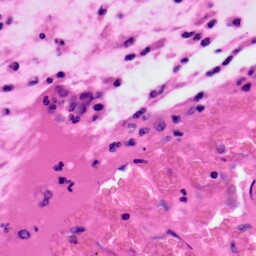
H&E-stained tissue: Colon